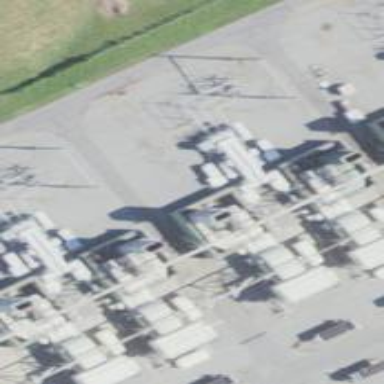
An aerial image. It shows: Gas turbine generator.